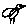
Label: bird